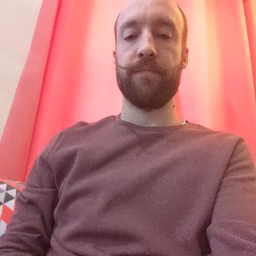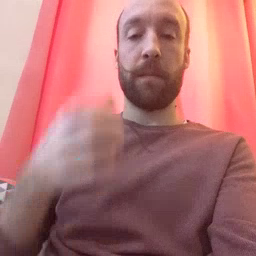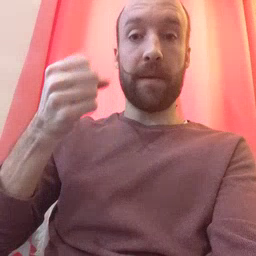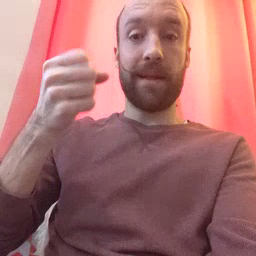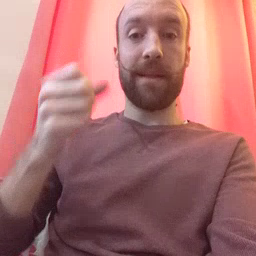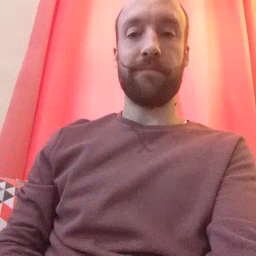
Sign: milk